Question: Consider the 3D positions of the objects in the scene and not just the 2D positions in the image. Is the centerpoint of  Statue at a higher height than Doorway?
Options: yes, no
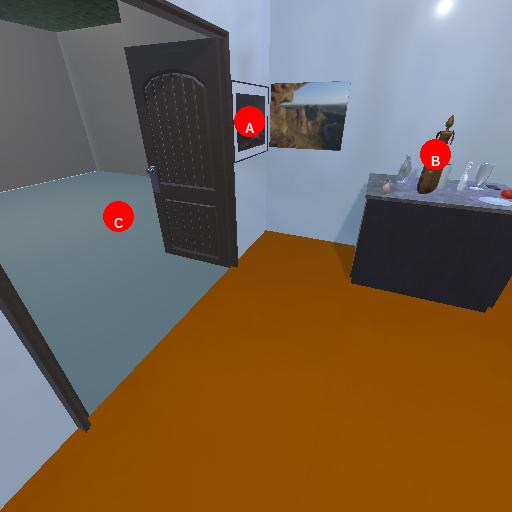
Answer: yes